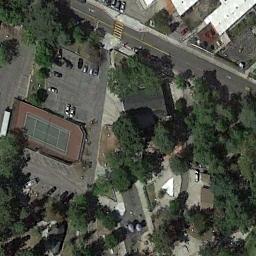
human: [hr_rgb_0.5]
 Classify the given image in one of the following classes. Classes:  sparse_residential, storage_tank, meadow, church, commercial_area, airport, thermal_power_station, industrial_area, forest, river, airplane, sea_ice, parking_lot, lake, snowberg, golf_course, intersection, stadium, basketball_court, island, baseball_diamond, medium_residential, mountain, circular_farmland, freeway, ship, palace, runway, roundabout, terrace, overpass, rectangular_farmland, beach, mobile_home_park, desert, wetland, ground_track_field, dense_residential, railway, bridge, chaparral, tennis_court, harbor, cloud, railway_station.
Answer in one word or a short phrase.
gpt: tennis_court